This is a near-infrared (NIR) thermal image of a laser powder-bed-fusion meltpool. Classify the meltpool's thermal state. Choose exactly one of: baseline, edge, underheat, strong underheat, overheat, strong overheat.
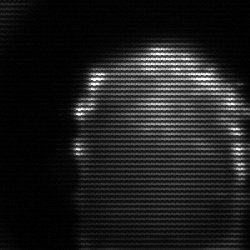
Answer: baseline